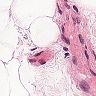
Metastatic tissue present: no